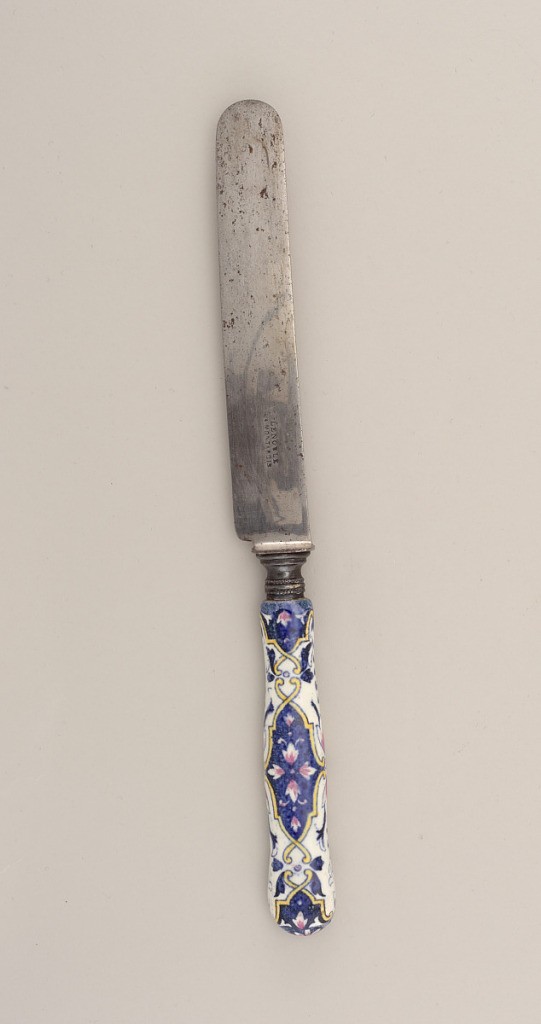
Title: Dinner Knife with Earthenware Handle
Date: possibly 18th century
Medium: earthenware, steel, silver
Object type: knife
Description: Straight steel blade with earthenware handle of yellow arabesque framed reserves enclosing pink flowers on a blue ground, all on white ground.